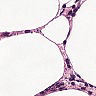
Metastatic tissue present: no